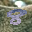
Label: 8